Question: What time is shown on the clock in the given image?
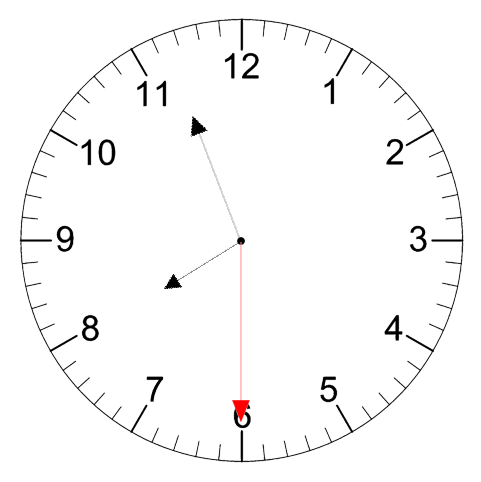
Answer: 07:56:30